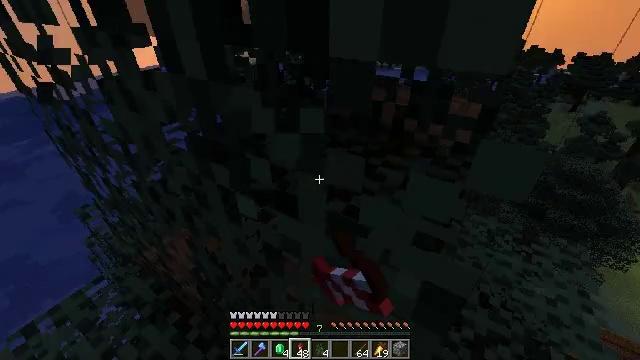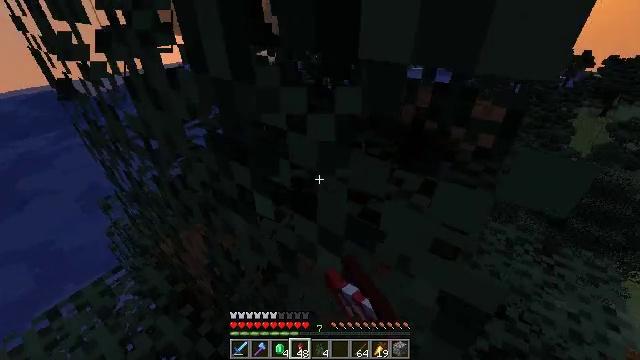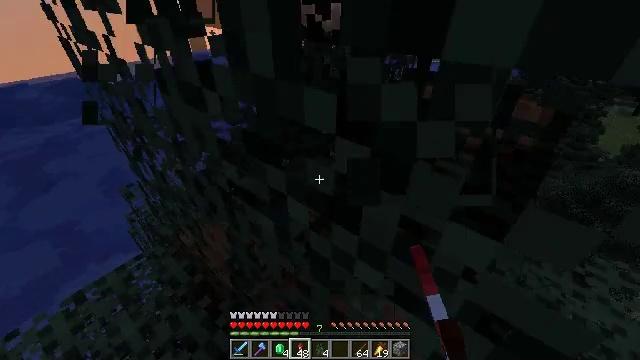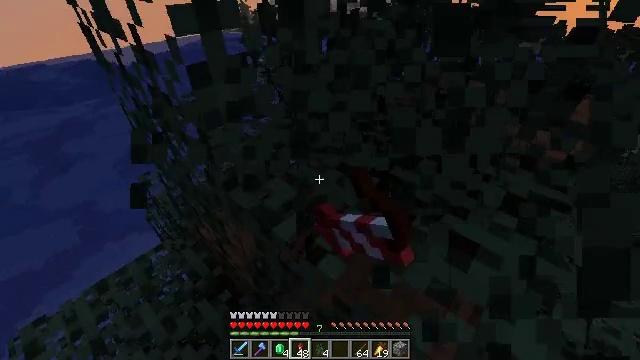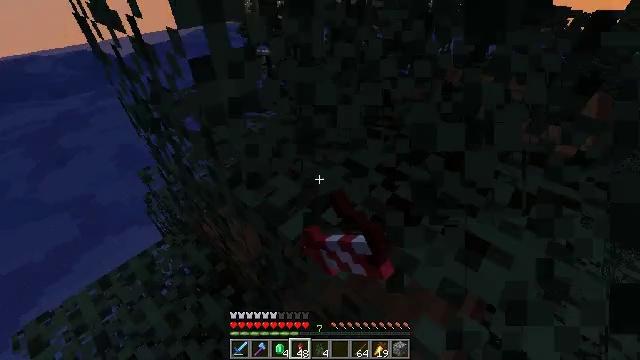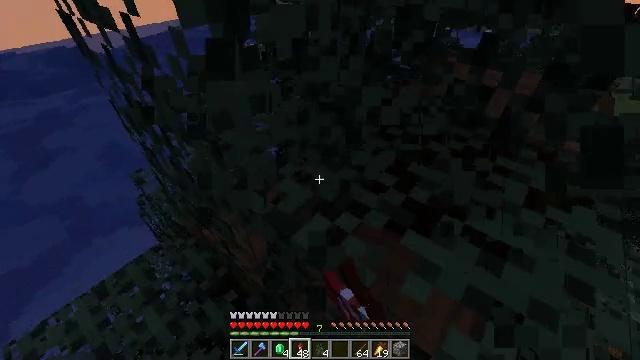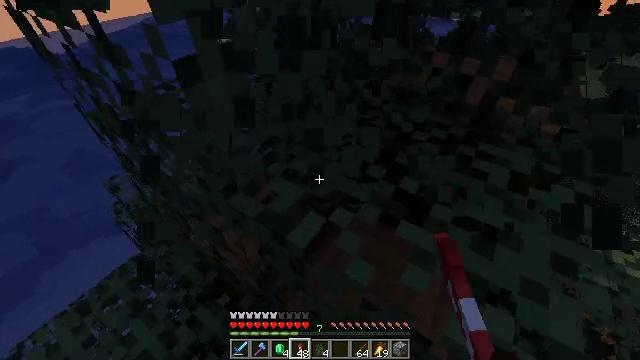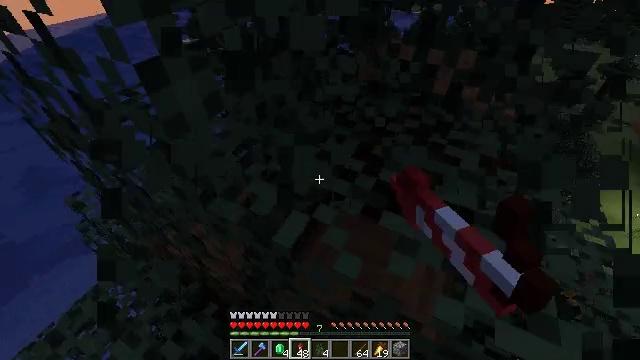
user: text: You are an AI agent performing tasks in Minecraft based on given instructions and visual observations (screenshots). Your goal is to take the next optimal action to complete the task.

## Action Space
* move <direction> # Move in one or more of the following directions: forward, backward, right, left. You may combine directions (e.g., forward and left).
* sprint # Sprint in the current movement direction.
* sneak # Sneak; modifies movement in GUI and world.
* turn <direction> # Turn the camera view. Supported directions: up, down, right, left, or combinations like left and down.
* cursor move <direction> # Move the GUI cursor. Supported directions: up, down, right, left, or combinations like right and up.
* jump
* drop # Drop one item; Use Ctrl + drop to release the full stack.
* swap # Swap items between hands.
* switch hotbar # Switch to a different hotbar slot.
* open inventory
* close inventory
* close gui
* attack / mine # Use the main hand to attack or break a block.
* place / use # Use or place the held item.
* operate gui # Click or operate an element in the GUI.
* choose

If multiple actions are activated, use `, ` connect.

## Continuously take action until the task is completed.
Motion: motion action
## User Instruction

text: Break the spruce leaves to clear the area.
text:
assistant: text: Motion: move forward, turn left, attack / mine
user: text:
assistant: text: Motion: move forward, turn left and down, attack / mine
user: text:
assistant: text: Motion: move forward, turn left and down, attack / mine
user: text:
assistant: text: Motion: turn down, attack / mine
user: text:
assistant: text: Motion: turn right and down, attack / mine
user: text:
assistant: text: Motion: turn right and down, attack / mine
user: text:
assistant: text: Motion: turn right, attack / mine
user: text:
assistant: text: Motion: attack / mine, switch to hotbar 1